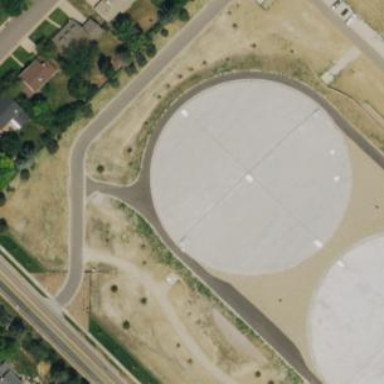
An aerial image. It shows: Concrete storage tank building designed to hold water.